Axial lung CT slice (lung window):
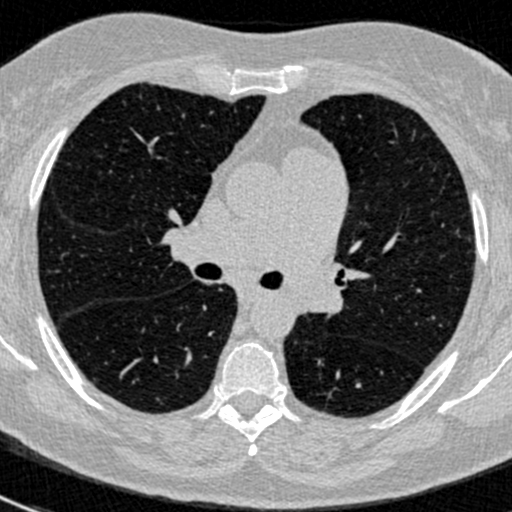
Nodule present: no